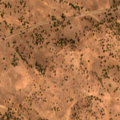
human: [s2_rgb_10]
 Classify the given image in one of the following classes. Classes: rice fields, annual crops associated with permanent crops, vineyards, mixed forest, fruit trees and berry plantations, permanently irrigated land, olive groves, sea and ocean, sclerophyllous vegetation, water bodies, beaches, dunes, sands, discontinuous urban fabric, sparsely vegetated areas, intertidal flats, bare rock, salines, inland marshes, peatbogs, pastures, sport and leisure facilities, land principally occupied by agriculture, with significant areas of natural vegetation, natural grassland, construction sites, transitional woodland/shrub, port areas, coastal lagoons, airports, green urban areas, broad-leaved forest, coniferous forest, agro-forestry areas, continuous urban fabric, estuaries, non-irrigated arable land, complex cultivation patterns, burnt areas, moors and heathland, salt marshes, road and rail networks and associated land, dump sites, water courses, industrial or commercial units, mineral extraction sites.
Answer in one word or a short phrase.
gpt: pastures, agro-forestry areas